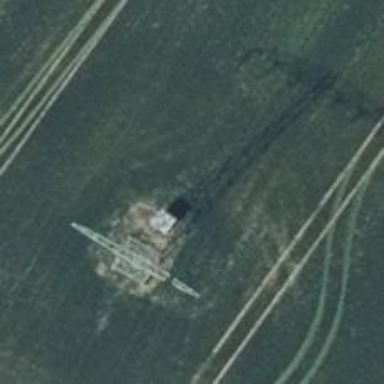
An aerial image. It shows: Hunting stand.